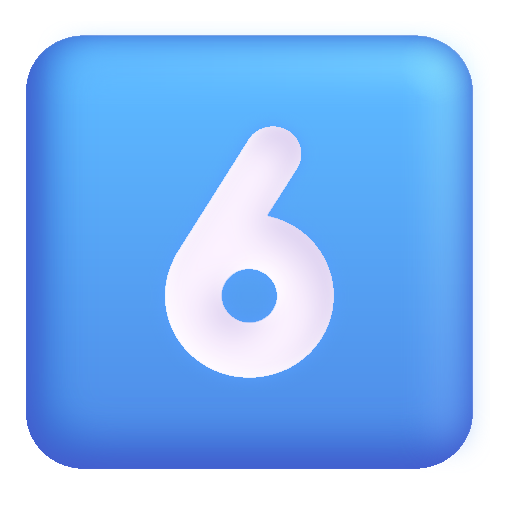
keycap 6 color